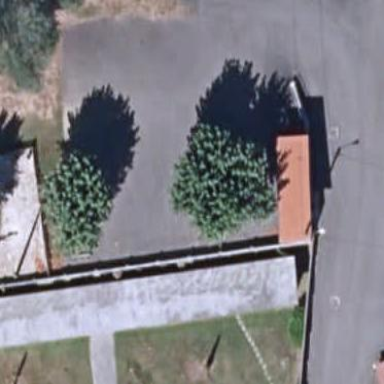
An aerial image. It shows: Rest area on the road.